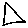
Label: triangle